Question: '''
<!doctype html>
<html>
<head>
<title>Main</title>
<style>
#titlePic {
text-align: center;
}
#3dCanvas {
text-align: center;
}
#difficulties {
text-align: center;
}
</style>
</head>
<body>
<div id='titlePic'>
<h1>
<img src="../IndividualProject/images/SHIFT_PROMO.png" alt="SHIFT_PROMO" width="512" height="250"/>
</h1>
</div>
<div id='3dCanvas'>
<script src='./Scripts/three.min.js'></script>
<script src='./Scripts/threex.text.js'></script>
<script src="./Scripts/droid_serif_bold.typeface.js"></script>
<script src='./Scripts/3dText.js'></script>
</div>
<div id='difficulties'>
<h2>
<a href="index.html"><img src="../IndividualProject/images/Marathon.png" alt="Marathon" width="321" height="54" /></a>
<br><br>
<a href="index.html"><img src="../IndividualProject/images/Easy.png" alt="Easy" width="164" height="48" /></a>
<br><br>
<a href="index.html"><img src="../IndividualProject/images/Medium.png" alt="Medium" width="225" height="48" /></a>
<br><br>
<a href="index.html"><img src="../IndividualProject/images/Hard.png" alt="Hard" width="162" height="48" /></a>
<br><br>
</h2>
</div>
</body>
</html>
'''
Im trying to move this 3D animated text to the center of the HTML page but nothing seems to work, any help?
The JavaScript files are located in 3dCanvas, text align seems to do nothing

<URL> here is a codepen
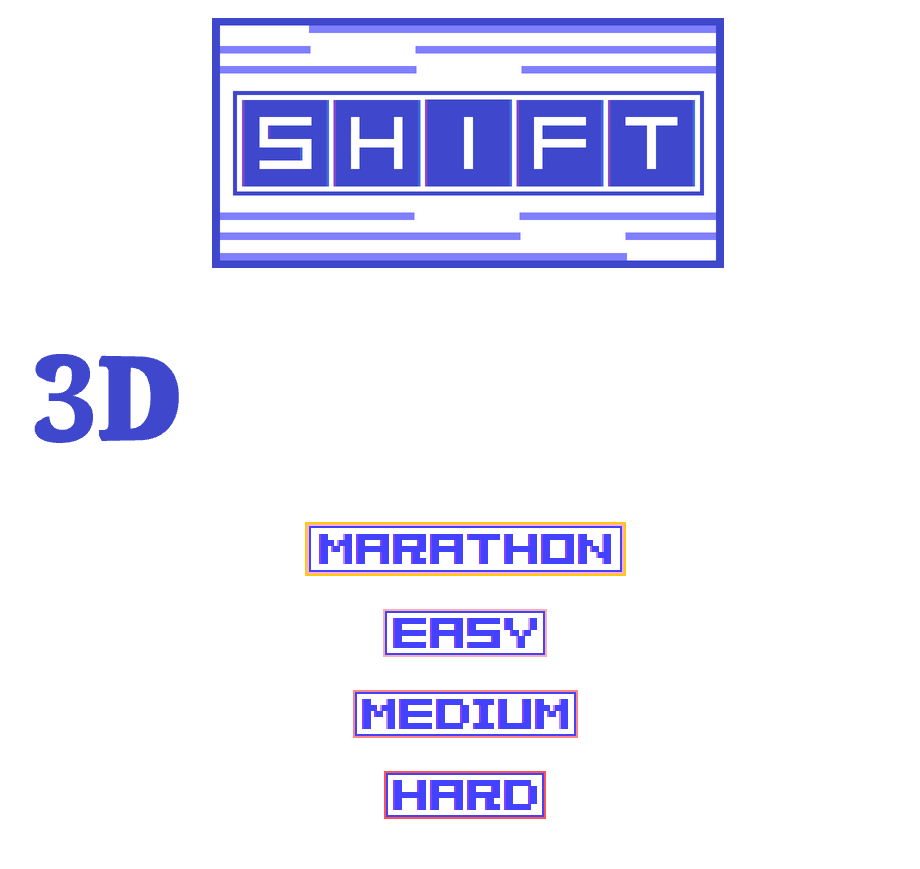
Answer: You need just
'body { text-align: center; }'
or
'canvas { margin: 0 auto; display: block;}'
I didn't figured out who does create canvas: it seems it will be better to edit that script to make a wrapper around canvas, so it will be able to write better css